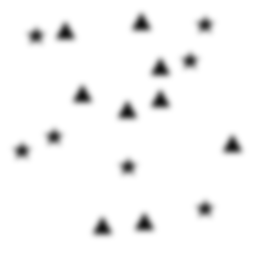
Squares: 0
Triangles: 9
Stars: 7
Total shapes: 16